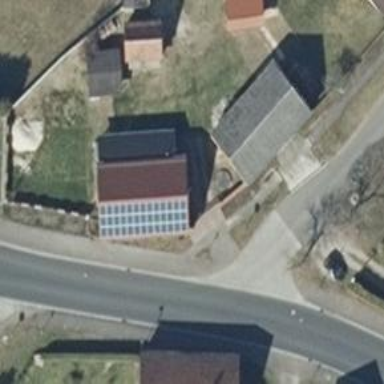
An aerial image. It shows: Solar photovoltaic panel generator producing electricity in small installation.